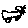
Label: cat